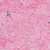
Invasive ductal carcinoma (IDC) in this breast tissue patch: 0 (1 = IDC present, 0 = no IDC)